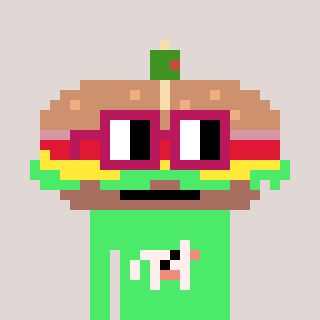
a pixel art character with square dark red glasses, a sandwich-shaped head and a teal-colored body on a warm background